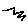
Label: zigzag